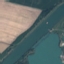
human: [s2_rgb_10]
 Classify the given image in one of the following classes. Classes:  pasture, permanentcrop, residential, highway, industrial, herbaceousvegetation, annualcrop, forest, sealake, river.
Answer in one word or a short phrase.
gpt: River